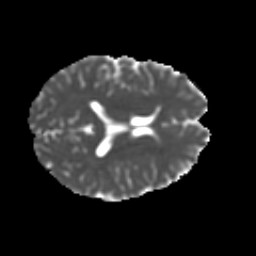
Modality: MD
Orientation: axial
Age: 14
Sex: male
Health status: ill
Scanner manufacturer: ge
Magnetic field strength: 3 T
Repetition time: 6.795 s
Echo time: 0.0797 s